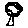
Label: tree